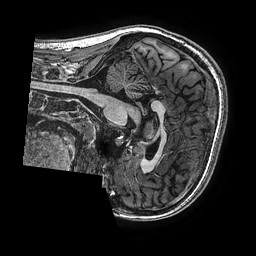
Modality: T1w
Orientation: sagittal
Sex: female
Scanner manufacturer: ge
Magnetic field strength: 3 T
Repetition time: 0.00766 s
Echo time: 0.003476 s